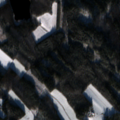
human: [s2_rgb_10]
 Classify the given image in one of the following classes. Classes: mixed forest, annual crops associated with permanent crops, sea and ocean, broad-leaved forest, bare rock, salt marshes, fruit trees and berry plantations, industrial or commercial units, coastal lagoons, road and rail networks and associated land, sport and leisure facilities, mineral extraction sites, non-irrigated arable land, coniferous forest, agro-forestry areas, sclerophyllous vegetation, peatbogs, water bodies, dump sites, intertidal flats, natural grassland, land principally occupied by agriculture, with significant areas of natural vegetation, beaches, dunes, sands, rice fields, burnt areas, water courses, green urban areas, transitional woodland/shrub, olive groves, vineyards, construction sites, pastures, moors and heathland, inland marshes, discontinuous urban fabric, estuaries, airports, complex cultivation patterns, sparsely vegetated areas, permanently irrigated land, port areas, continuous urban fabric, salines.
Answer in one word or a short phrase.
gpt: land principally occupied by agriculture, with significant areas of natural vegetation, coniferous forest, mixed forest, transitional woodland/shrub